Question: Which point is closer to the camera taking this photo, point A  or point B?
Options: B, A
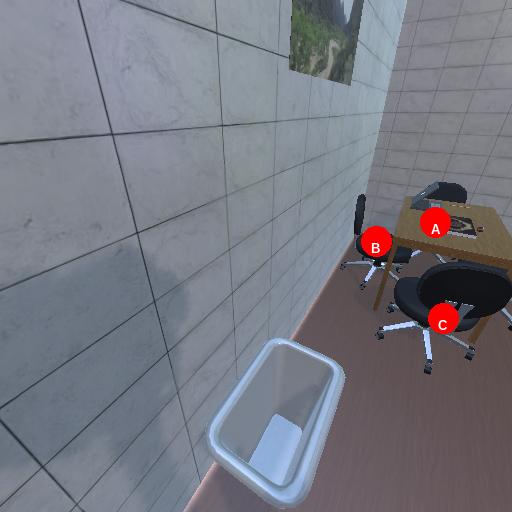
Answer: B